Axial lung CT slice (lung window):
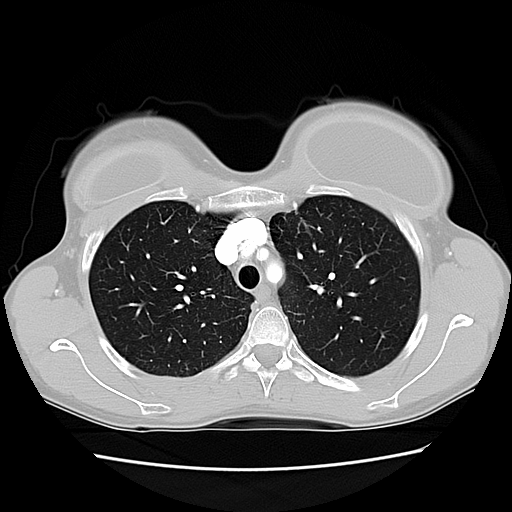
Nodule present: no